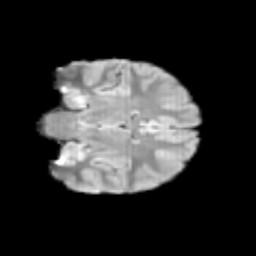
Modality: T2w
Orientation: coronal
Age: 9
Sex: female
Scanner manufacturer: siemens
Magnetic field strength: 3 T
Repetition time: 3.8 s
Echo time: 0.07 s